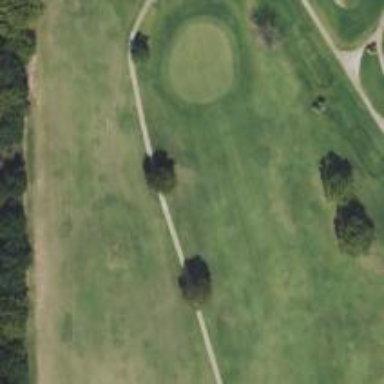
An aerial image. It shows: Path for golf carts.